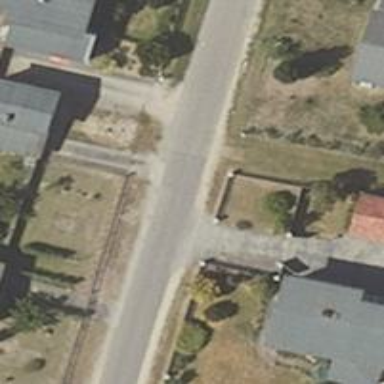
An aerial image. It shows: Smoothly paved residential road.